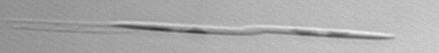
Label: Pseudo-nitzschia